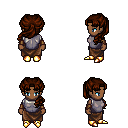
a pixel art fantasy rpg character, female body template, human, dark skin, steel chest armor, robe skirt, brown princess hairstyle, leather bracers, gold boots, four views (front, back, left, right), 2x2 character sprite sheet, small pixel art, hard edges, no anti-aliasing